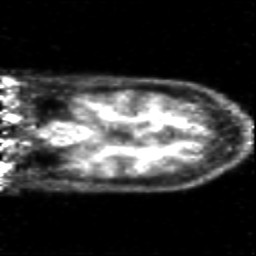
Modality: PET
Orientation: coronal
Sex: male
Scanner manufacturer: siemens